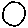
Label: circle